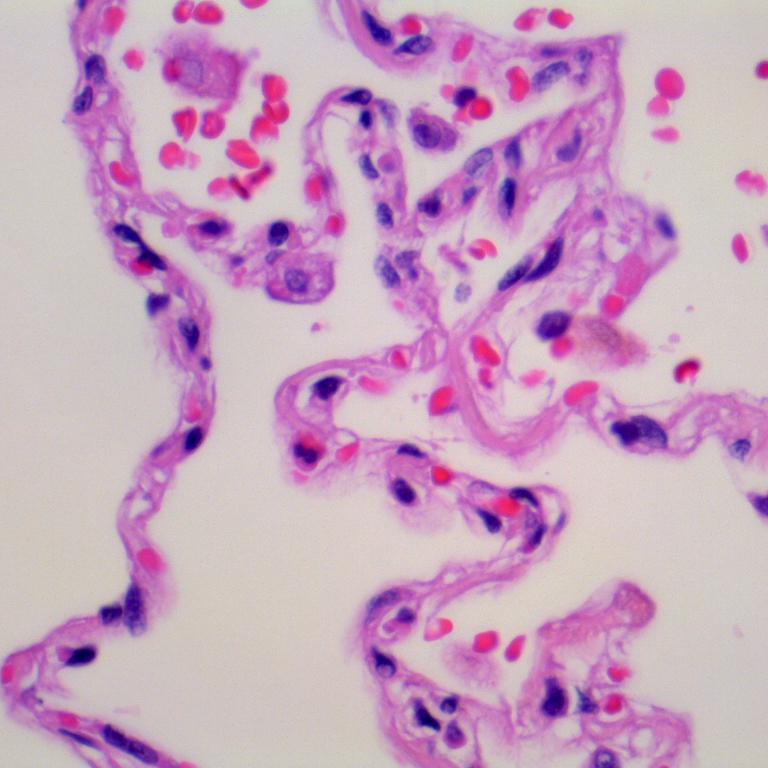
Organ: lung
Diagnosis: benign